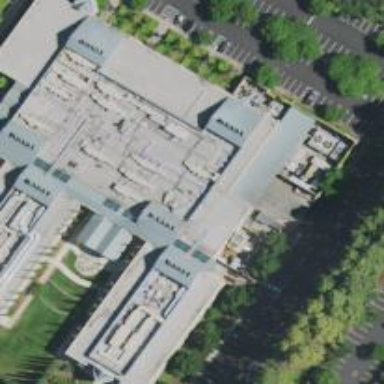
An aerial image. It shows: Office building.